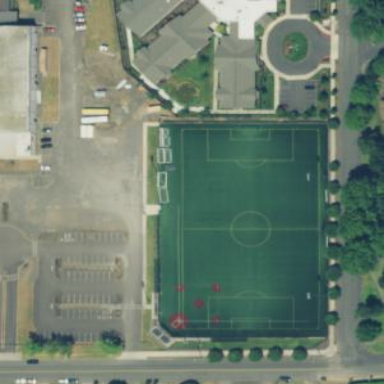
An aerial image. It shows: Soccer pitch designated for leisure and sports activities.